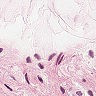
Metastatic tissue present: no